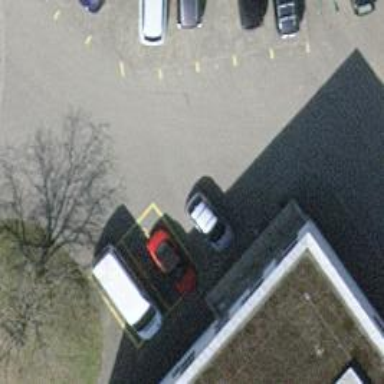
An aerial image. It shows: Bicycle parking area.